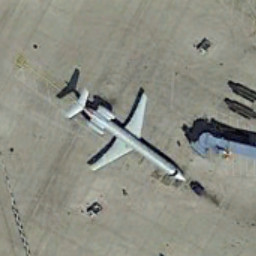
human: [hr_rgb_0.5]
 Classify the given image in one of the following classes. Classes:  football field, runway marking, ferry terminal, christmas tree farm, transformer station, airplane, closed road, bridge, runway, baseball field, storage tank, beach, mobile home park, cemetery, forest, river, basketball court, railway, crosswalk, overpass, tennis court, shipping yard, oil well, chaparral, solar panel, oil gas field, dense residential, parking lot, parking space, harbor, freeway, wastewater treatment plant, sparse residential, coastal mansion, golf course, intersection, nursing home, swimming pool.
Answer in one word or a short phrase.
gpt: airplane